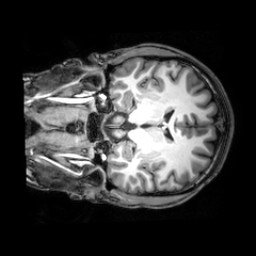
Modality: T1w
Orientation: coronal
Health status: healthy
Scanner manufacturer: philips
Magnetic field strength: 3 T
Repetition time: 0.00769 s
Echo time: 0.0035 s